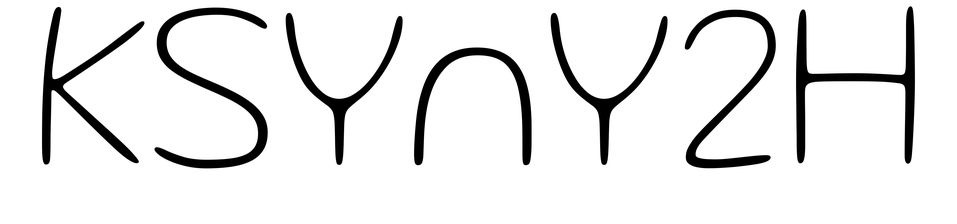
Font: Gluten_Thin